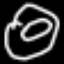
Label: donut